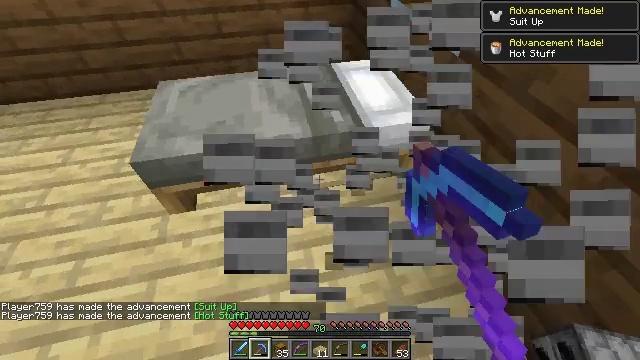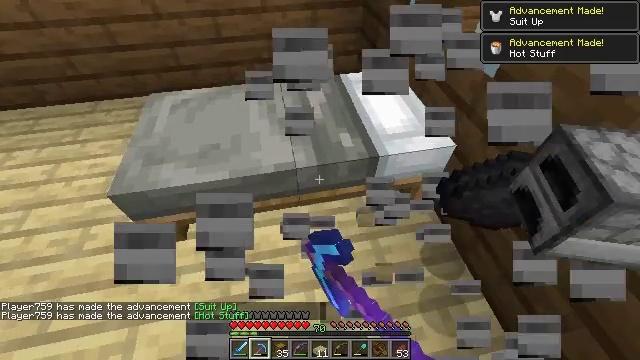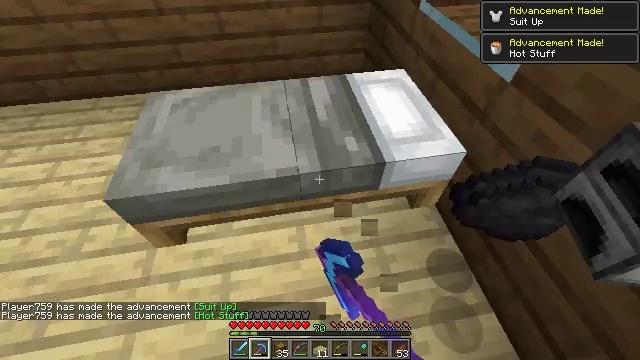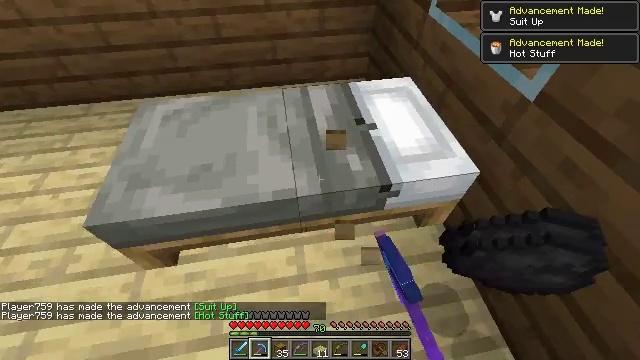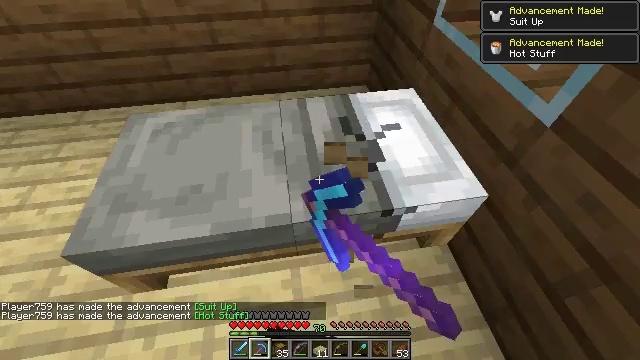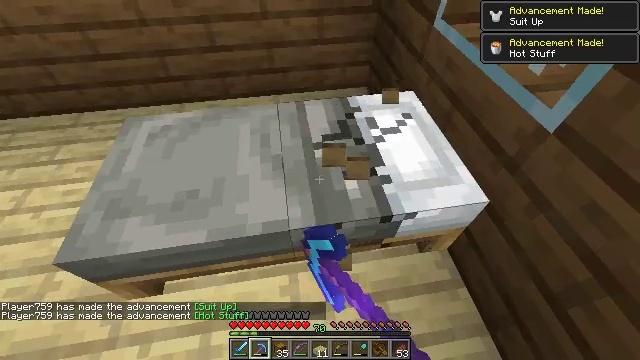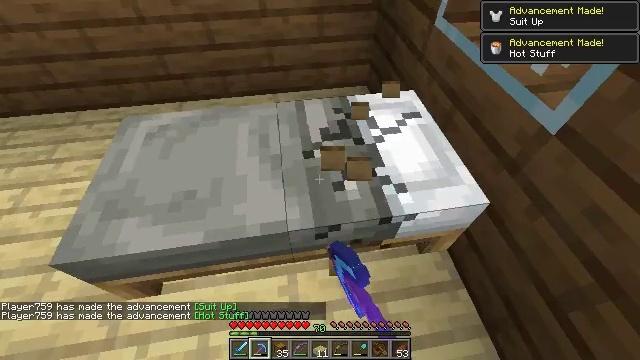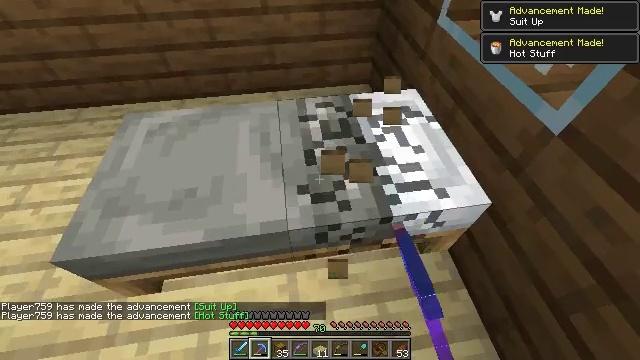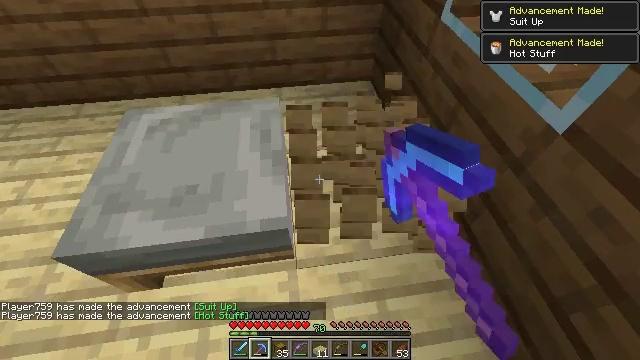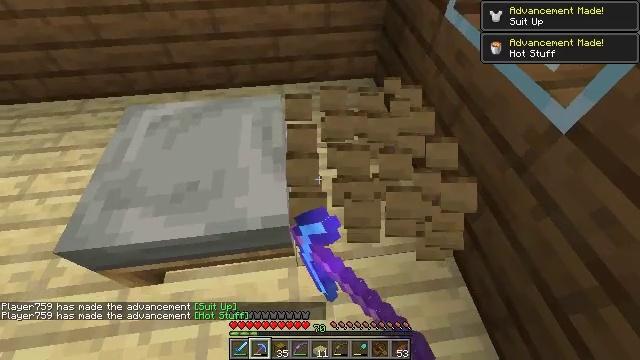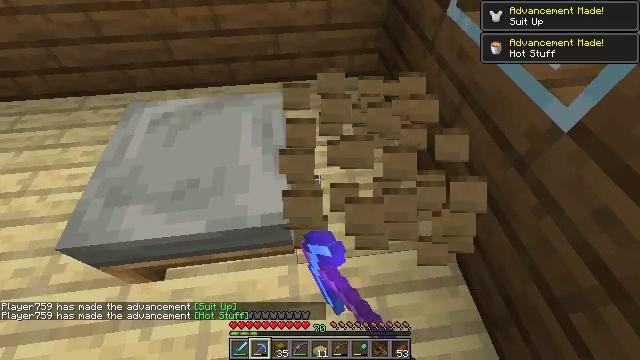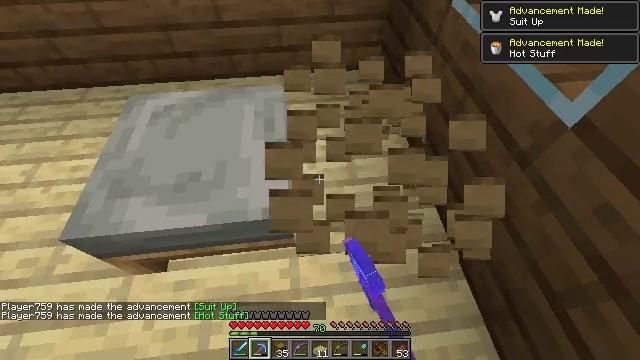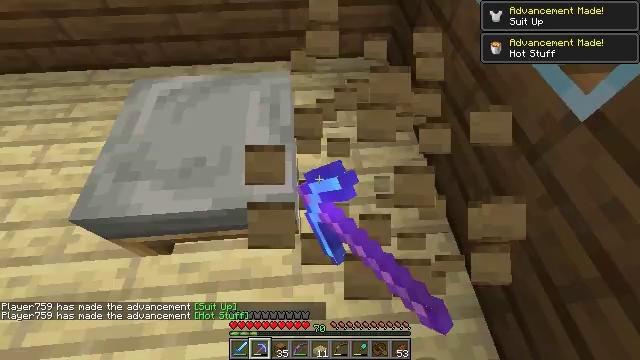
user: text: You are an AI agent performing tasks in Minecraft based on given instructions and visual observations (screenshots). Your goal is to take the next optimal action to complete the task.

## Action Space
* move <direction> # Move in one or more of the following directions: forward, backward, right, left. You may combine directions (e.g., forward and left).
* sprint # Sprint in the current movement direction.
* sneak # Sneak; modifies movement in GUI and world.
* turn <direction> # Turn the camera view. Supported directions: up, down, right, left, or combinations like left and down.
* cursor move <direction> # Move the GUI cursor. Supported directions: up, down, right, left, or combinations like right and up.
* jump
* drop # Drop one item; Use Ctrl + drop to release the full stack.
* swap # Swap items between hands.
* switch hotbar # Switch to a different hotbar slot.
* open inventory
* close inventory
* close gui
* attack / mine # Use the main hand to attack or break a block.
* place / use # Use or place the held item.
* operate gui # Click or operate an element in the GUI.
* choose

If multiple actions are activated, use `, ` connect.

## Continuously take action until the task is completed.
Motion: motion action
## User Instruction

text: Collect the light gray bed.
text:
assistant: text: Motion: move forward, turn left, attack / mine
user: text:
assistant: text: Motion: move forward, turn left, attack / mine
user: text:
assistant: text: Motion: attack / mine
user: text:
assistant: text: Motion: attack / mine
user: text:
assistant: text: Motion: attack / mine
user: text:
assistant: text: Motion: attack / mine
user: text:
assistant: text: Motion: attack / mine
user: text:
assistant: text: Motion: attack / mine
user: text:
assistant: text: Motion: attack / mine
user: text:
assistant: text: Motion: attack / mine
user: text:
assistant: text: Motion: turn down, attack / mine
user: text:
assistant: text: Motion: turn left and down, attack / mine
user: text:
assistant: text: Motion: attack / mine